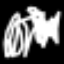
Label: squiggle